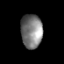
Tissue: prostate
Cell type: Myeloid cells
Senescence score: 0.3568
Nuclear area (px): 709
Mean DAPI intensity: 125.437